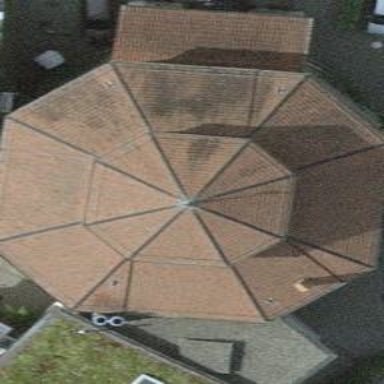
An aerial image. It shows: Building with pyramidal roof shape.